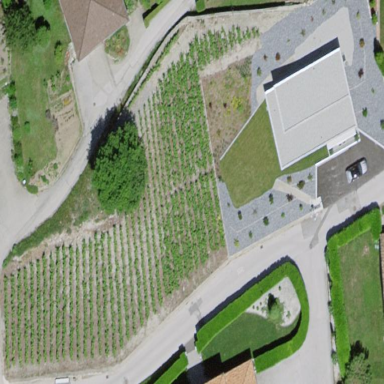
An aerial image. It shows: Vineyard where grapes are grown.